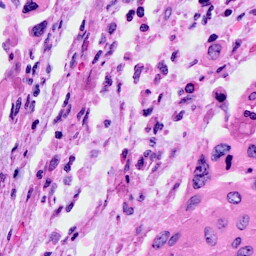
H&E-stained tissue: Cervix